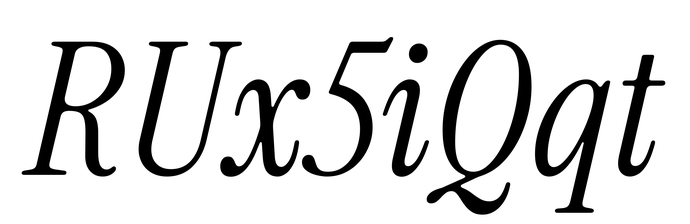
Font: InstrumentSerif-Italic